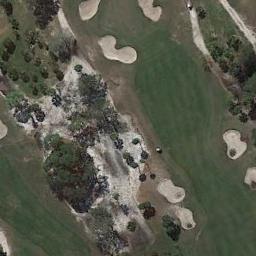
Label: golf_course